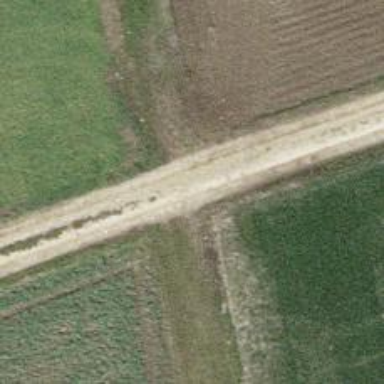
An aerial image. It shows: Track with grade 2 gravel surface.